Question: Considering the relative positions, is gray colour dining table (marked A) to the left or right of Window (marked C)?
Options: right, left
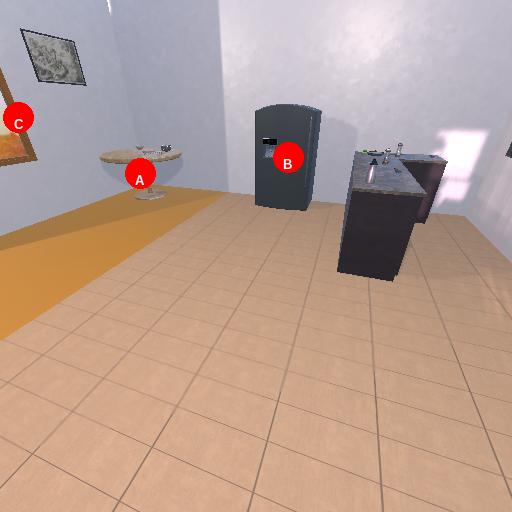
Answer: right